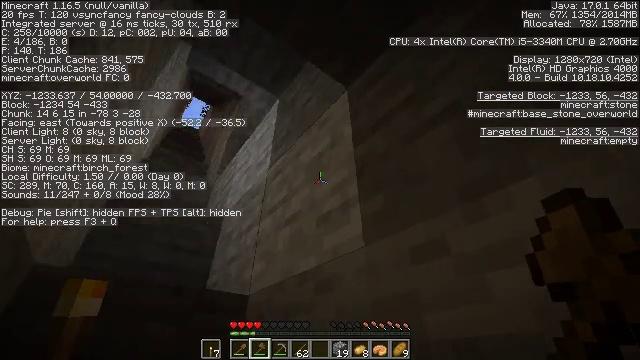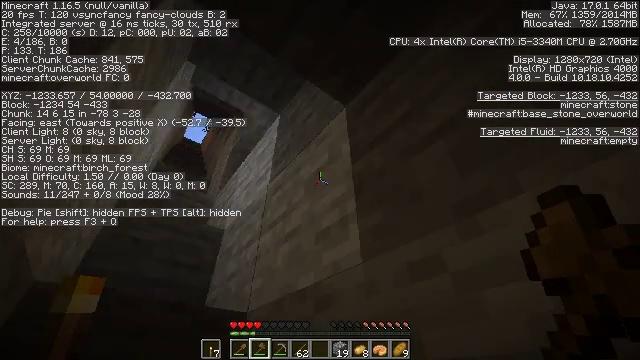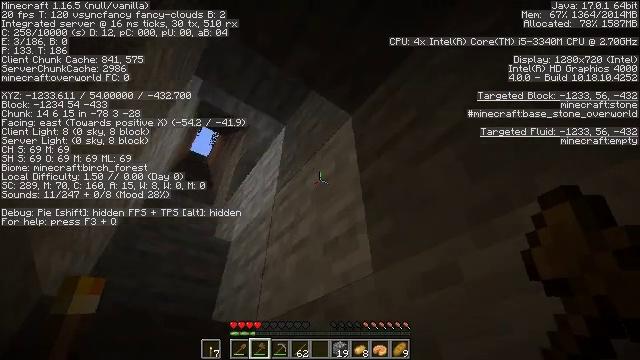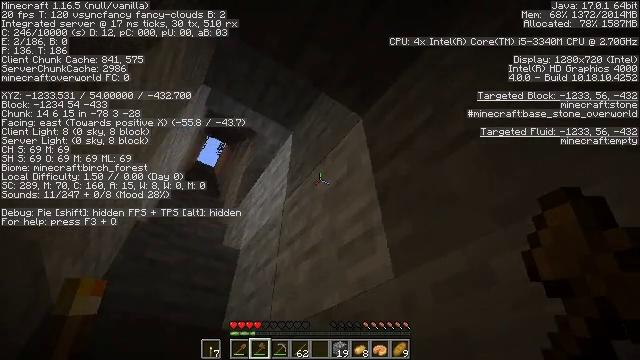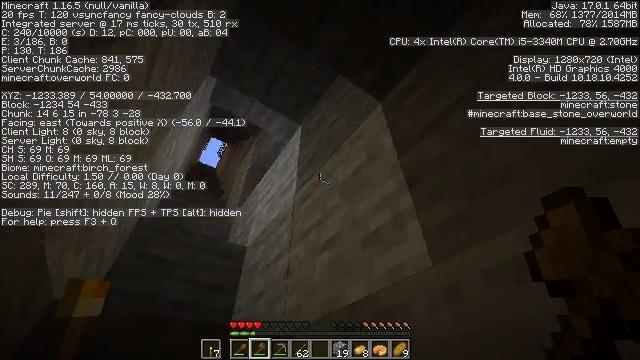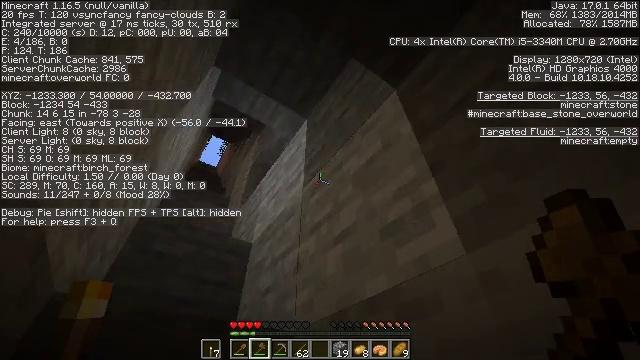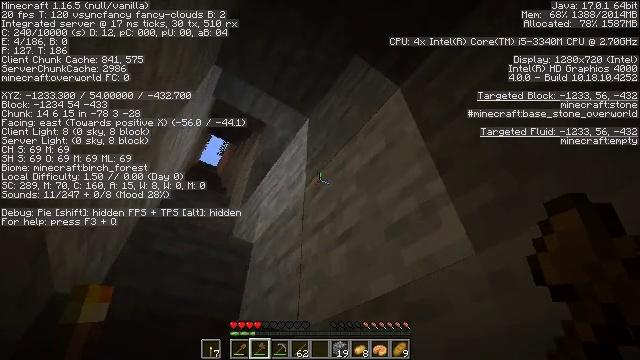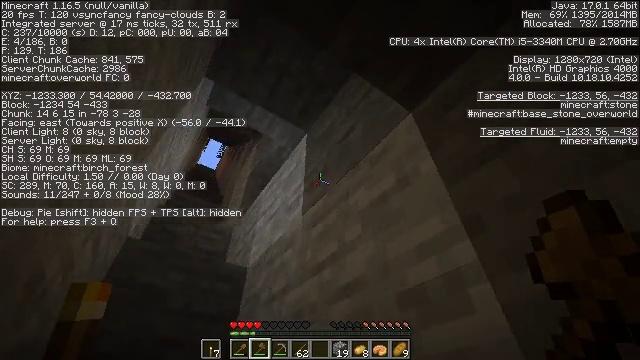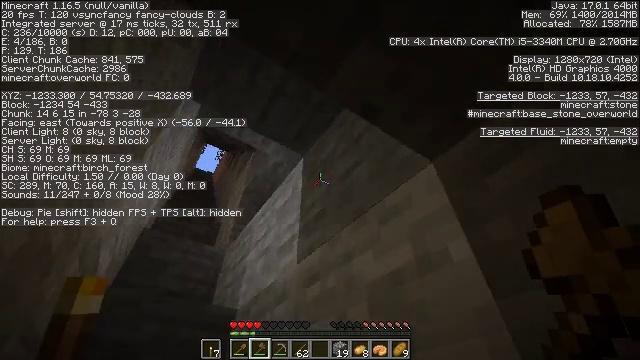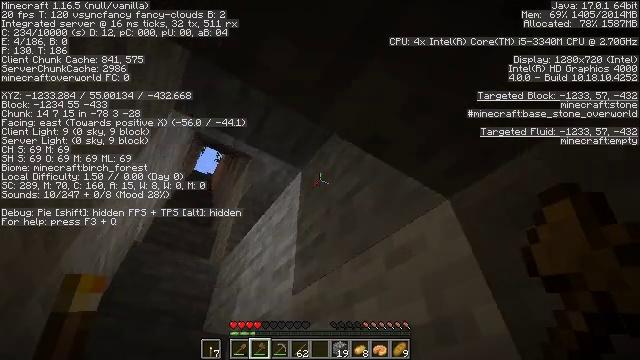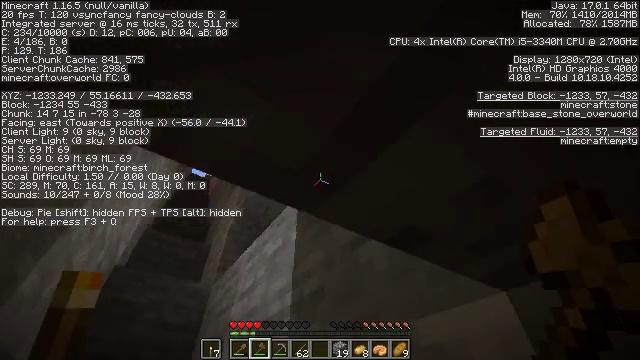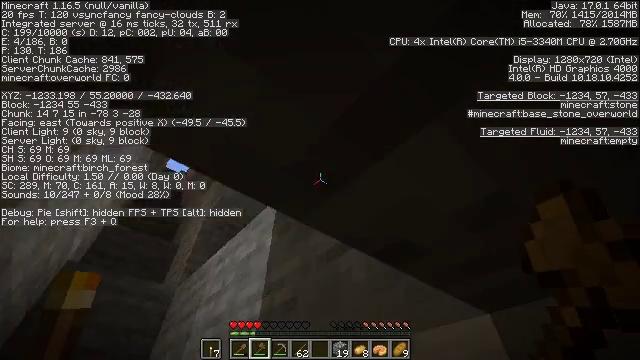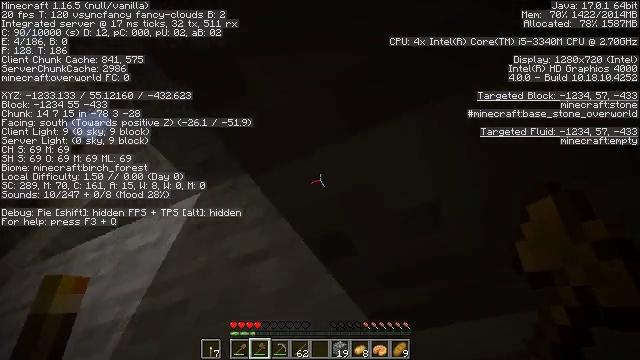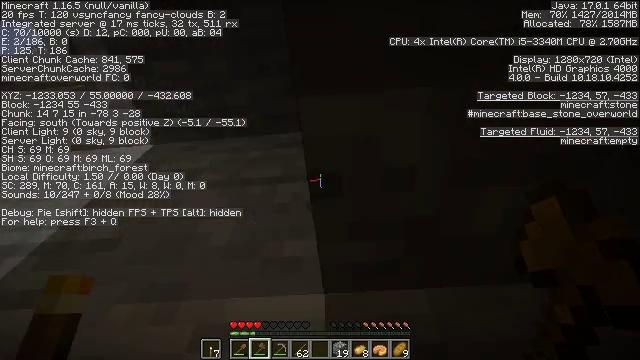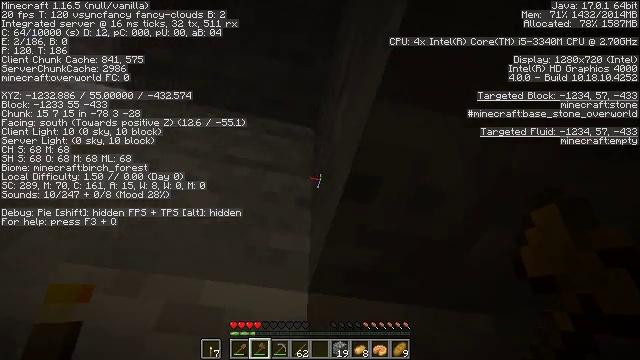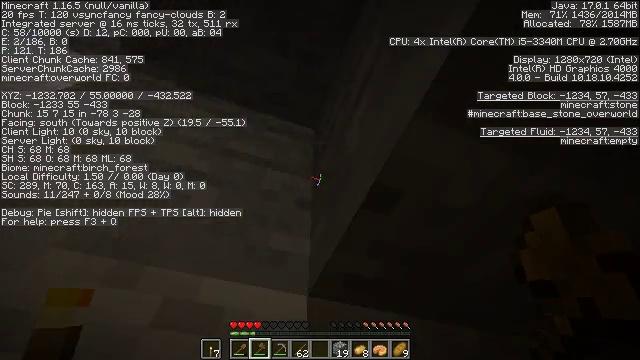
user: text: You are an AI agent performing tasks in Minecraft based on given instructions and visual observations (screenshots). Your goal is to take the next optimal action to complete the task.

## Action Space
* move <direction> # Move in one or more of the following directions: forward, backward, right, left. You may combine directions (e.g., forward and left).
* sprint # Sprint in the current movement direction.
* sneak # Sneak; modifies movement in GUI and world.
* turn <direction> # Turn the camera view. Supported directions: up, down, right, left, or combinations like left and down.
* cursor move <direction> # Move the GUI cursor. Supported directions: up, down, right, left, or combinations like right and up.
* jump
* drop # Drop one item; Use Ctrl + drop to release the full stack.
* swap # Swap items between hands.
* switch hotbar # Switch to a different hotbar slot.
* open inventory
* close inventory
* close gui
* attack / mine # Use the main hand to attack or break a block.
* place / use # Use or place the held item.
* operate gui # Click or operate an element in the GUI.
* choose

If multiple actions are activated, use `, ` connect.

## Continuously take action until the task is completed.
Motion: motion action
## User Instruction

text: Take down the wall torch for reuse.
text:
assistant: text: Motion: move back and move left, turn up
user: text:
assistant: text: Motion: move left, turn left and up
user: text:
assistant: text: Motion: move left, turn left and up
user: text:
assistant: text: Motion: move forward and move left
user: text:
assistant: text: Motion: move forward and move left
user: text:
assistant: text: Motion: move forward and move left
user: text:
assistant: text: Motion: move forward and move left, jump
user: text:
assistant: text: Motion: move forward, jump
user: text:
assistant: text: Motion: move forward, jump
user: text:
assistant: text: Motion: move forward and move left, jump
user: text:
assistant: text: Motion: move forward and move left, turn right and up, jump
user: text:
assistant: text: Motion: move forward and move left, turn right and up
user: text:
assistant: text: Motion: move left, turn right and up
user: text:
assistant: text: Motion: move left, turn right
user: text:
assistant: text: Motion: move left, turn right
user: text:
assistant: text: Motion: move left, turn right
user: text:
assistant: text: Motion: move left, turn right
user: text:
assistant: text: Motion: move back and move left, turn right
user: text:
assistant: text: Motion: move back and move left, turn right
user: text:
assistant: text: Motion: move back, turn right
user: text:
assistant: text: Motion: move back, turn right
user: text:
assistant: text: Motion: move back, turn right
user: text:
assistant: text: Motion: turn left
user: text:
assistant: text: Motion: turn left and up
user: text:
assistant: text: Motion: turn left
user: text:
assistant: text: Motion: move back, turn left and down, jump
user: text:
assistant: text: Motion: move back, turn left and down, jump
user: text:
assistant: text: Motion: move back and move left, turn left and down, jump
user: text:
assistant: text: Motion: move back and move left, turn left, jump
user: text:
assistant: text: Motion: move back and move left, jump